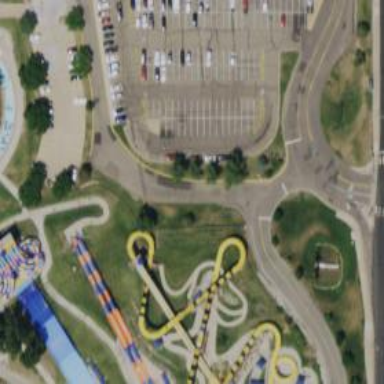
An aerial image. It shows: Water slide attraction.